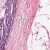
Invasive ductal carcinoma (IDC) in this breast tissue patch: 0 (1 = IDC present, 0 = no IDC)